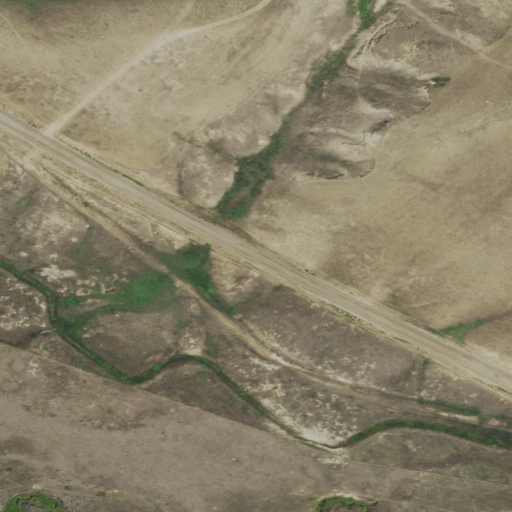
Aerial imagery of valley in Montana named Wilson Gulch containing grassland and shrub